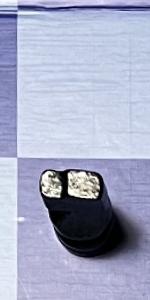
Label: Knight_Black